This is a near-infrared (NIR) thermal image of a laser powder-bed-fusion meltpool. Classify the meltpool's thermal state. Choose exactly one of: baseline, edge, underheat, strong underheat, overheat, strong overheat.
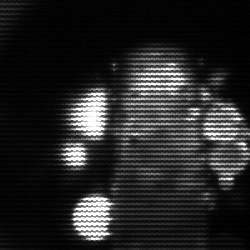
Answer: strong underheat